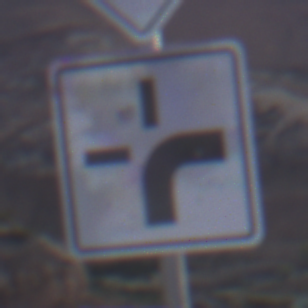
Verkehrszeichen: VerlaufVorfahrtsstrasse3
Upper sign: Vorfahrtsstrasse
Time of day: Dusk
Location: Outdoor (Nature)
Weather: Clear
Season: NotSpecified
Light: Natural